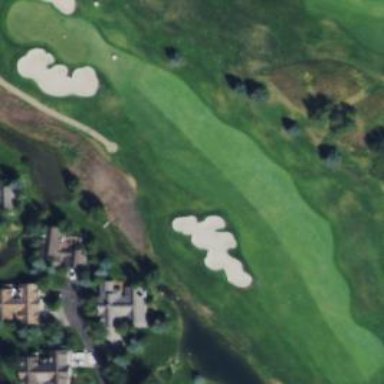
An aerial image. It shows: Grassy area serving as fairway for golf.